Chest X-ray:
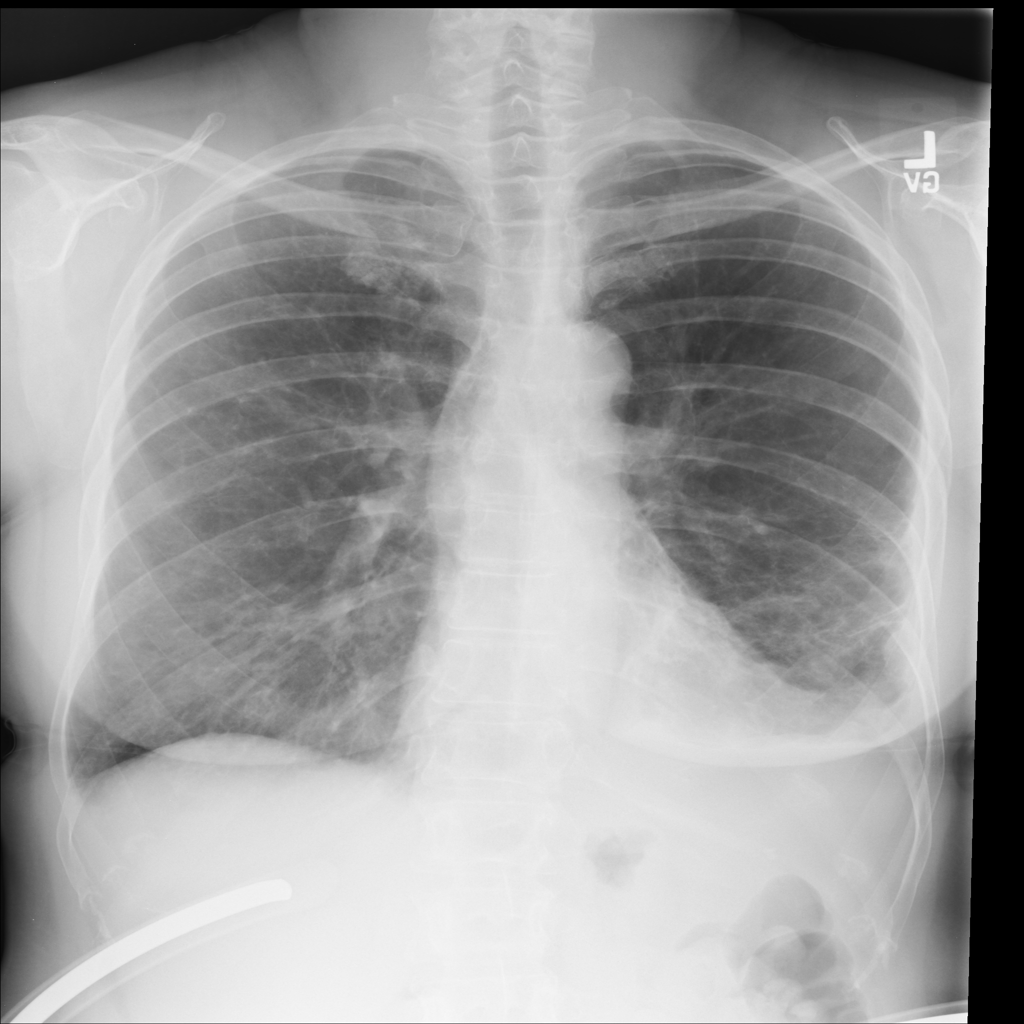
Findings: Consolidation, Effusion
No abnormal finding: no